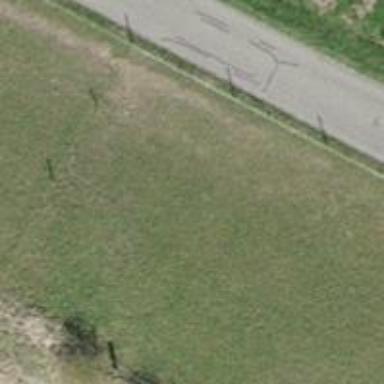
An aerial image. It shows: Fence is in the image.